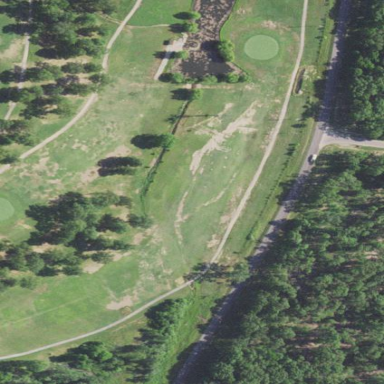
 with lush green grass covering the ground."